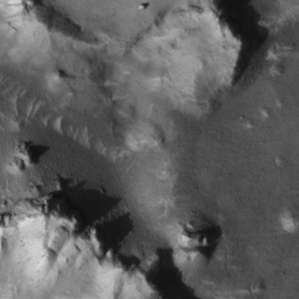
Label: non_frost